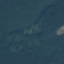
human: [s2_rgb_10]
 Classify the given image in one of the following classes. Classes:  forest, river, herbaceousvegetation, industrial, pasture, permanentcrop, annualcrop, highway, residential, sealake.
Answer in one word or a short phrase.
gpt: Forest